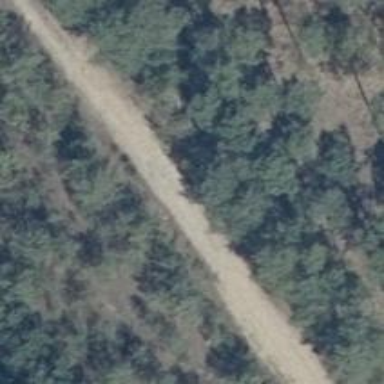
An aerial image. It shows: Sandy track with grade 4 tracktype.